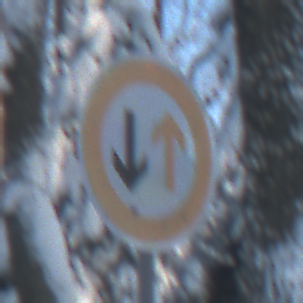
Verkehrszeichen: VorrangDesGegenverkehrs
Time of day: MorningAfternoon
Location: Outdoor (Nature)
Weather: Clear
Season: Winter
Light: Natural